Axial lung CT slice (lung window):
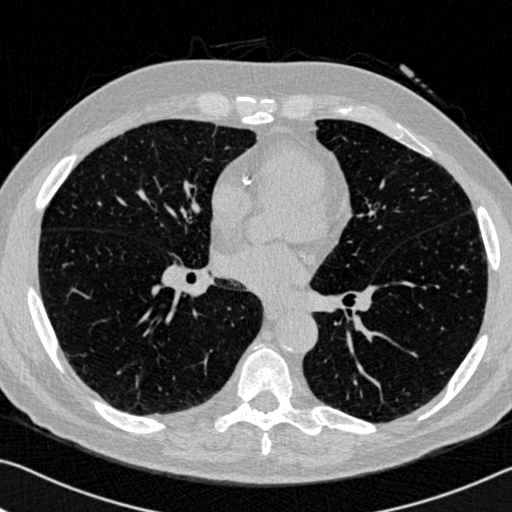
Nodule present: no